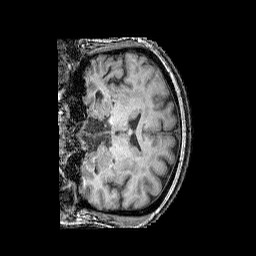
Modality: T1w
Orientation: coronal
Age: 62
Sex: female
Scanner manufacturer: siemens
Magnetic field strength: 3 T
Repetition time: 2.25 s
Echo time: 0.00411 s